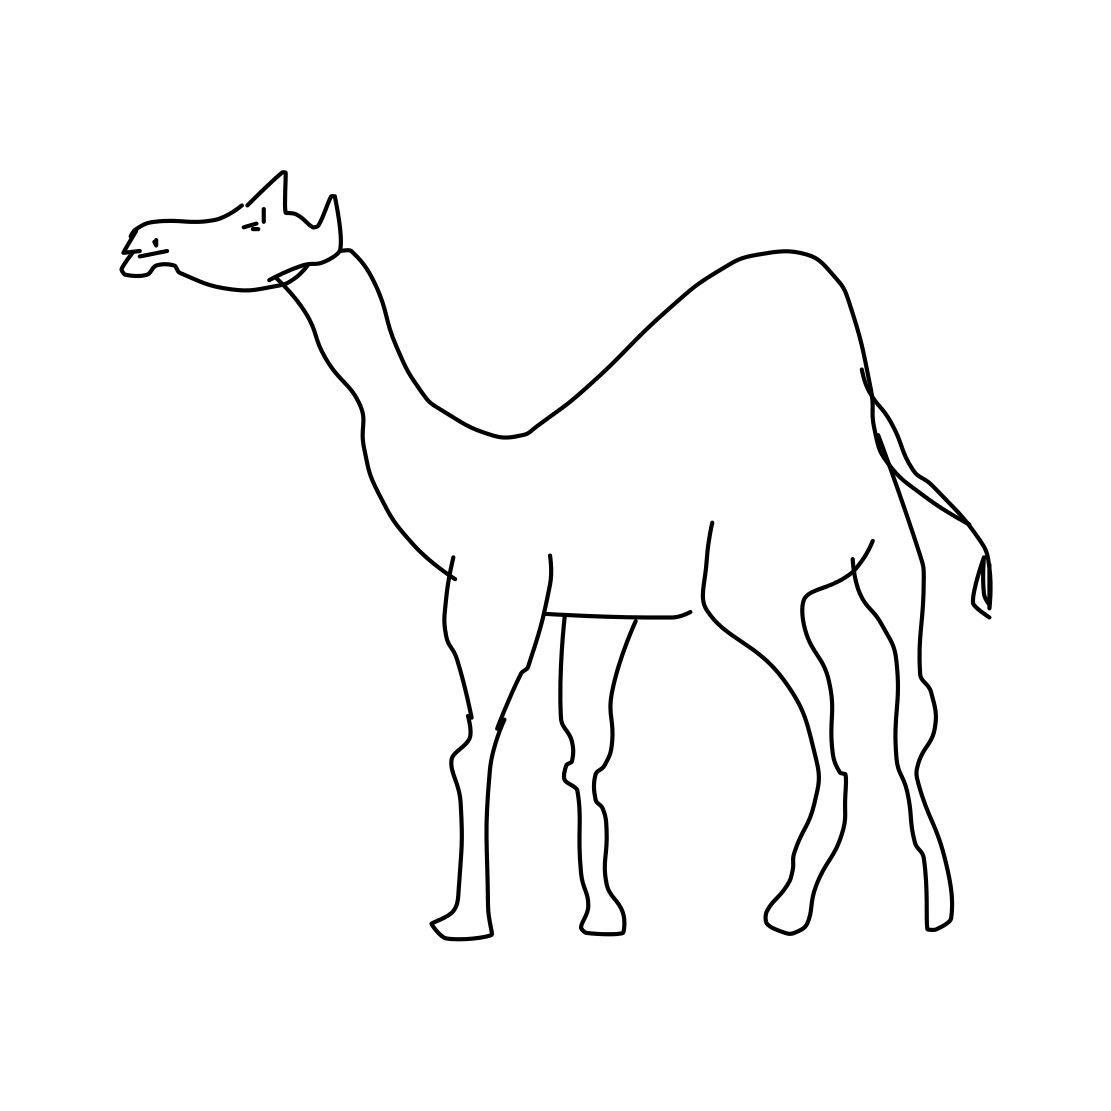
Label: camel